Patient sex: M
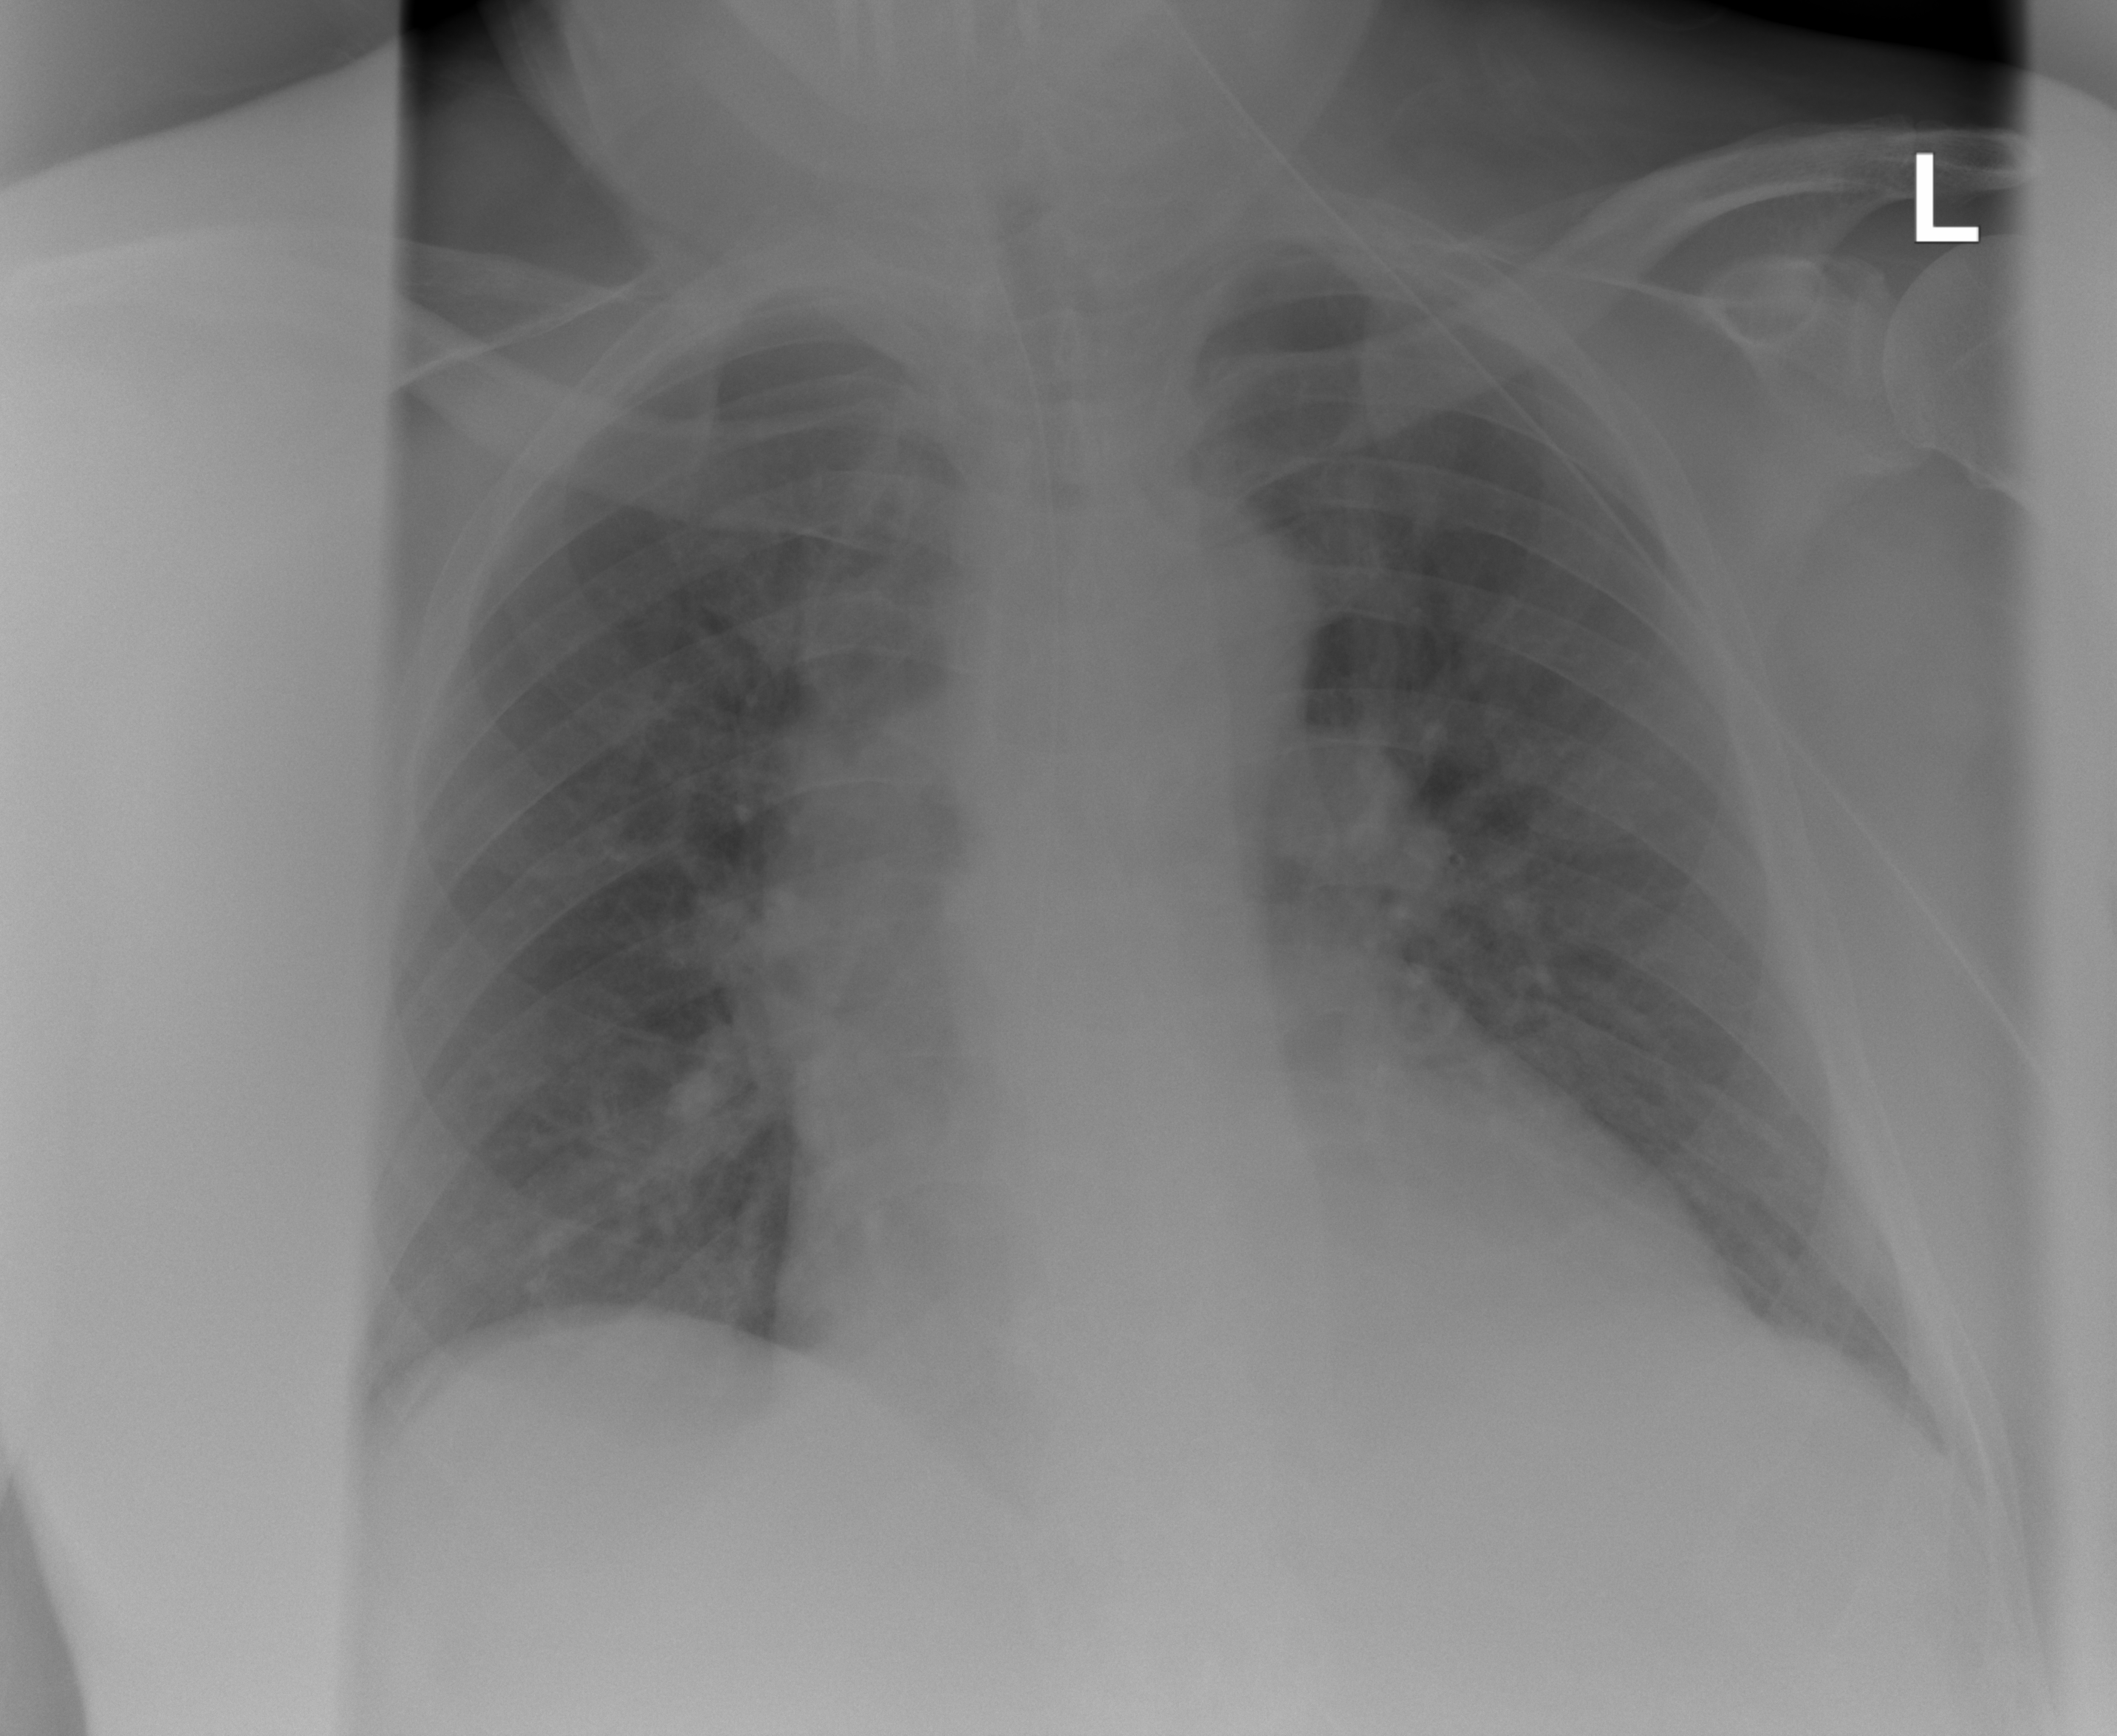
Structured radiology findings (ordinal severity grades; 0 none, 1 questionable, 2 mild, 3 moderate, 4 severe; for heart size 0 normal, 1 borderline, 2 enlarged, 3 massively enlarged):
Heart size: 2
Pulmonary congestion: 2
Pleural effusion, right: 0
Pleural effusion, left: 0
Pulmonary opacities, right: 2
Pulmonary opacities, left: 2
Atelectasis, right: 2
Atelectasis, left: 2